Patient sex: M
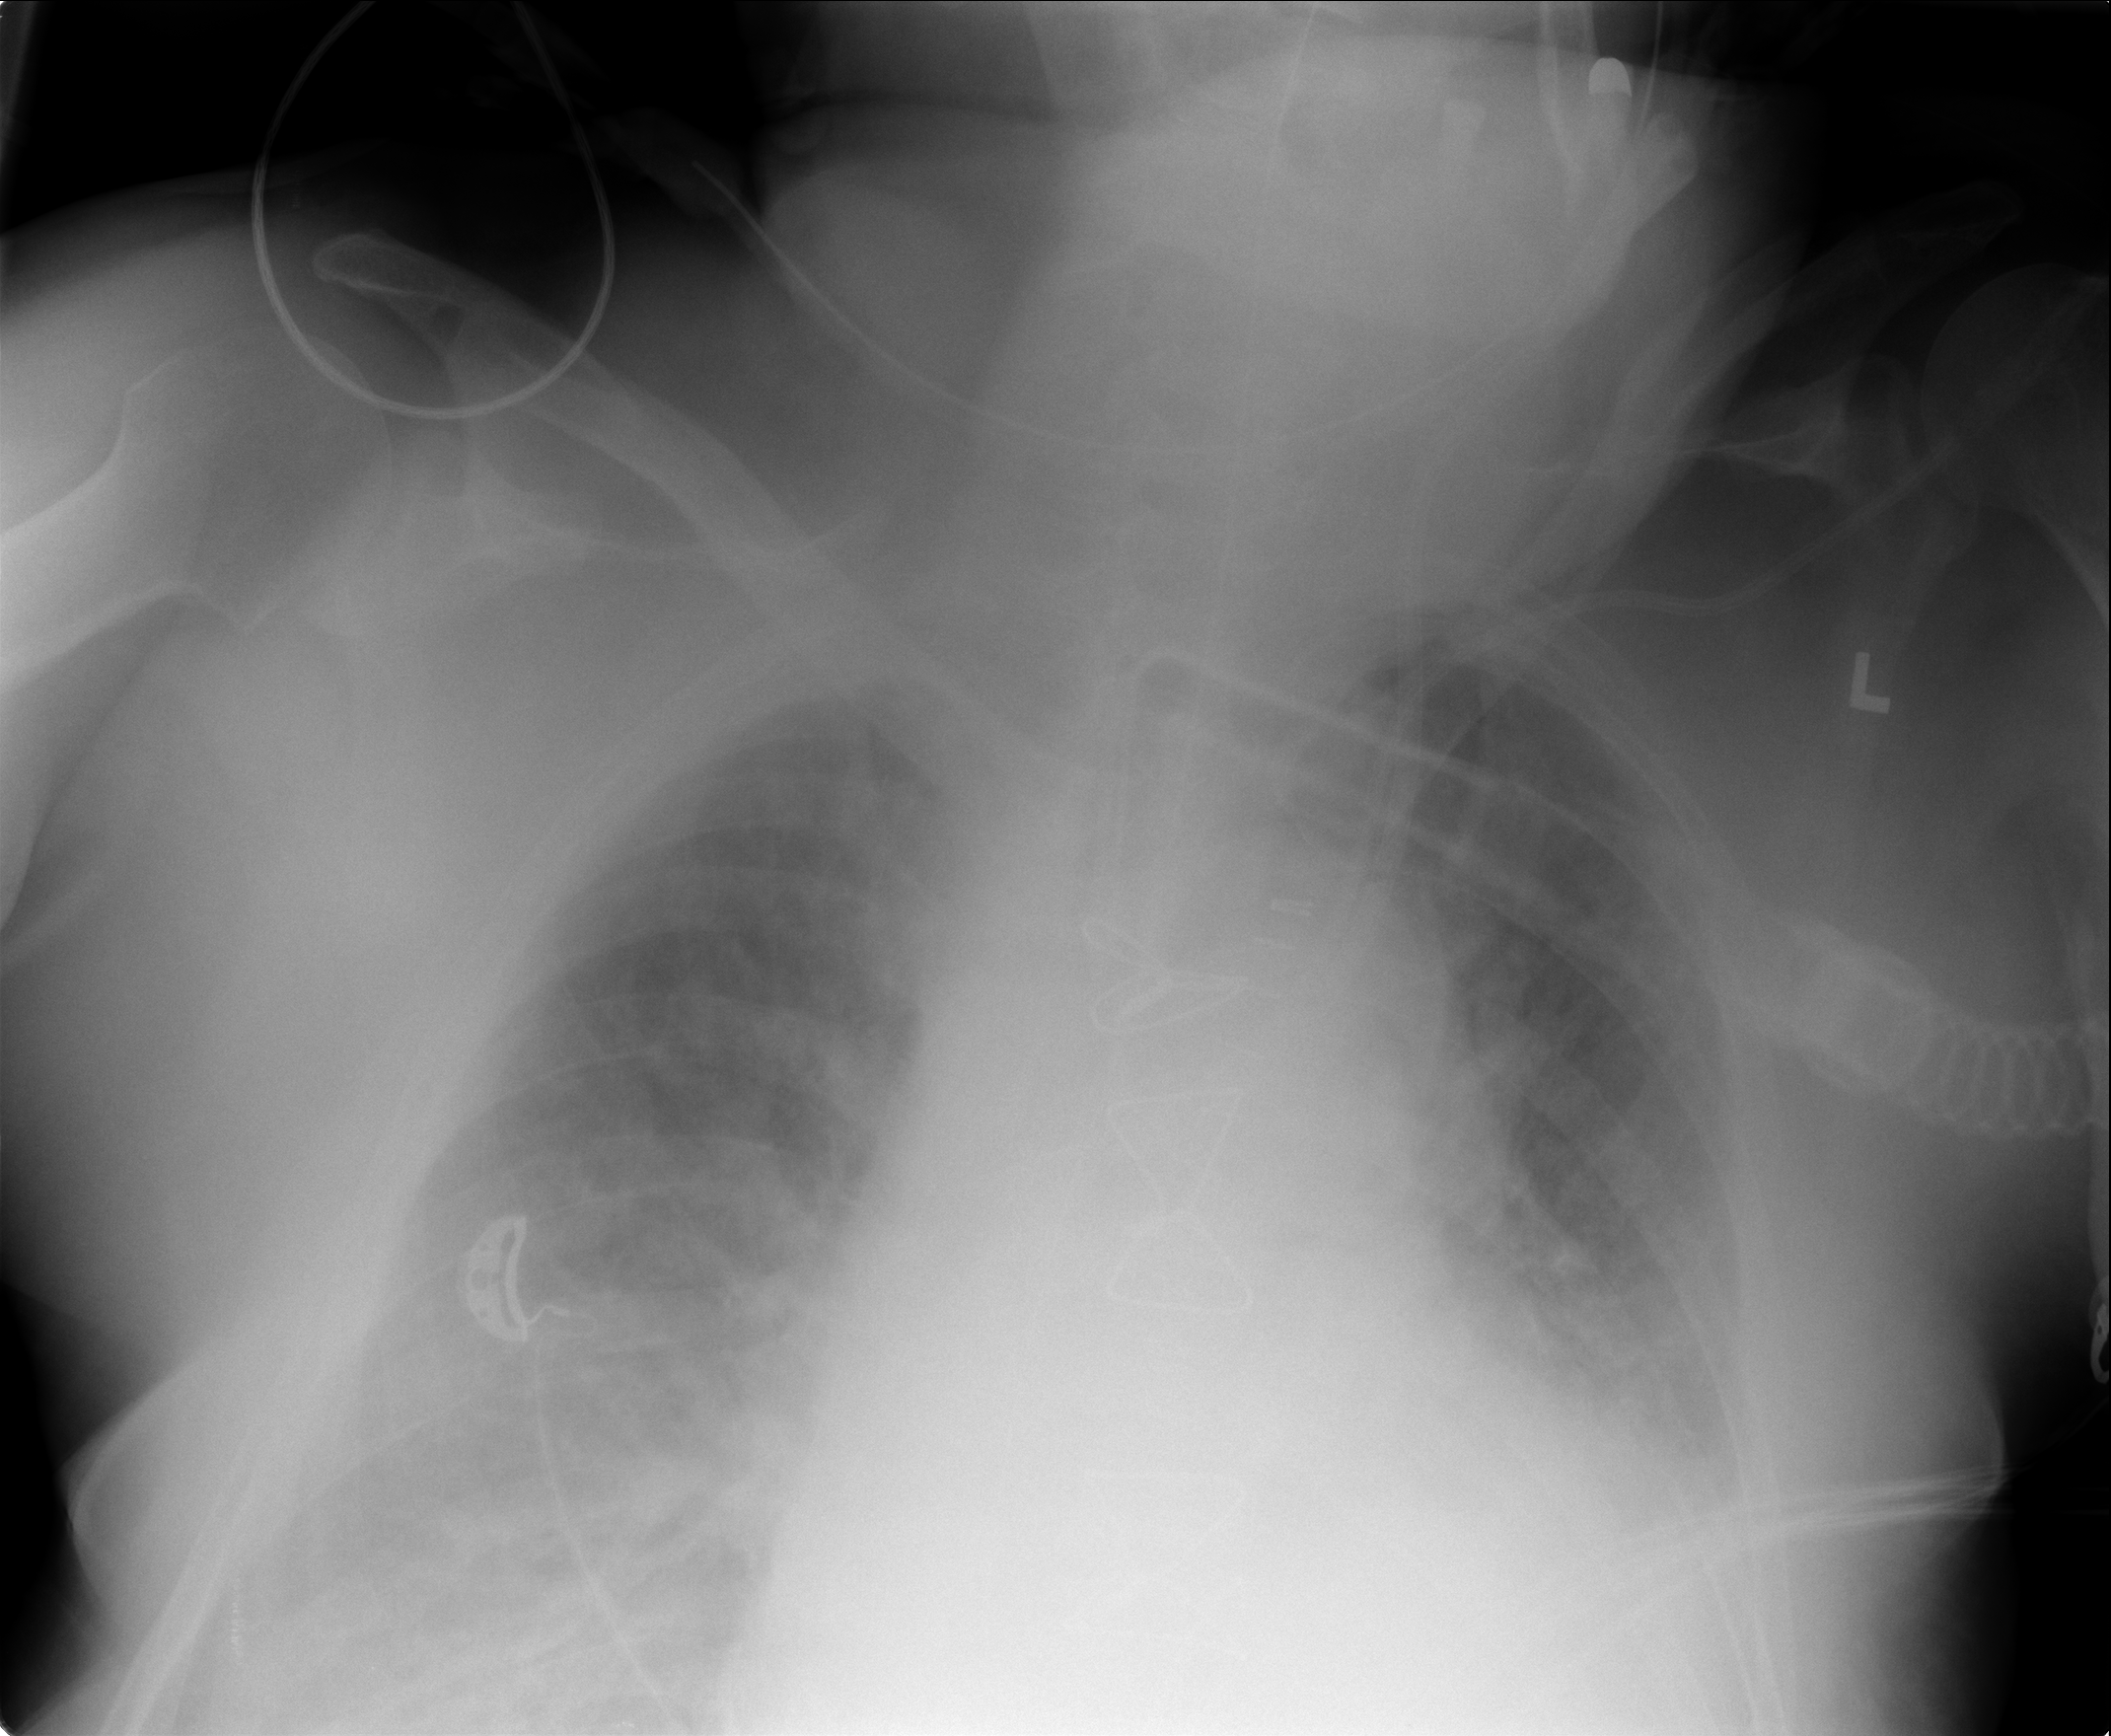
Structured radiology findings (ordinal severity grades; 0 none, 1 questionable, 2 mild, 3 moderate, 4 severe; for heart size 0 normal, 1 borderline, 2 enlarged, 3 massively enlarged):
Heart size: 2
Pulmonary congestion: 2
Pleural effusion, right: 3
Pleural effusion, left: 2
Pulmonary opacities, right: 0
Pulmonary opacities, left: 0
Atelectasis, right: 3
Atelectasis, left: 2